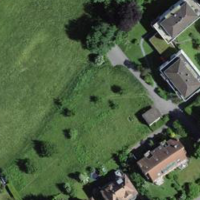
EUNIS habitat code: 25
Species observed at this site:
Geranium robertianum
Filipendula ulmaria